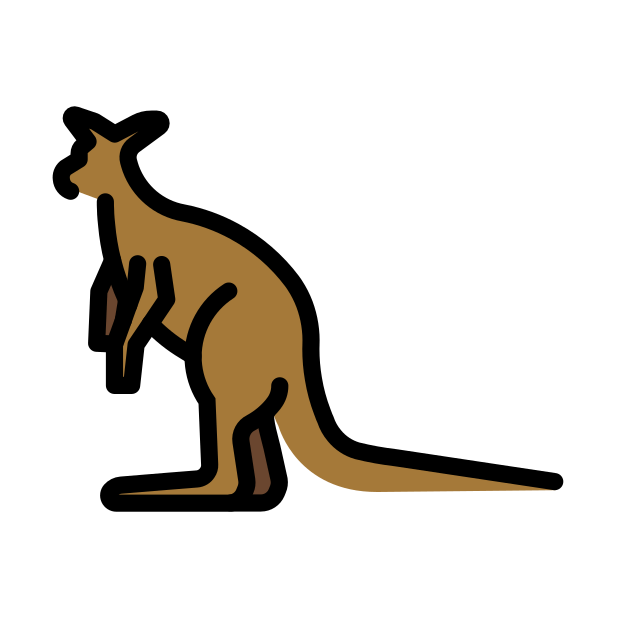
kangaroo